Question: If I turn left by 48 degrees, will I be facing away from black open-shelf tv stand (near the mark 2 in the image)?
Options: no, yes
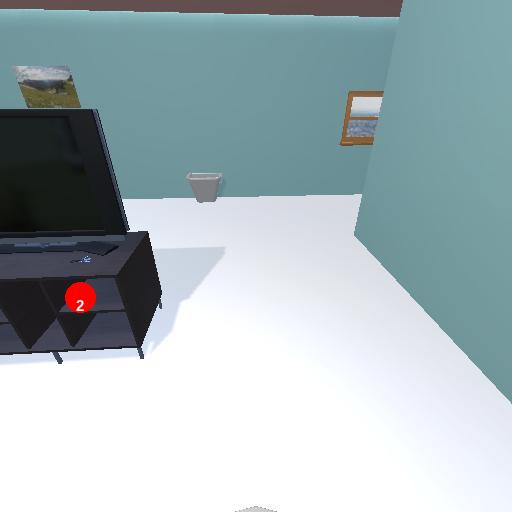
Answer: no